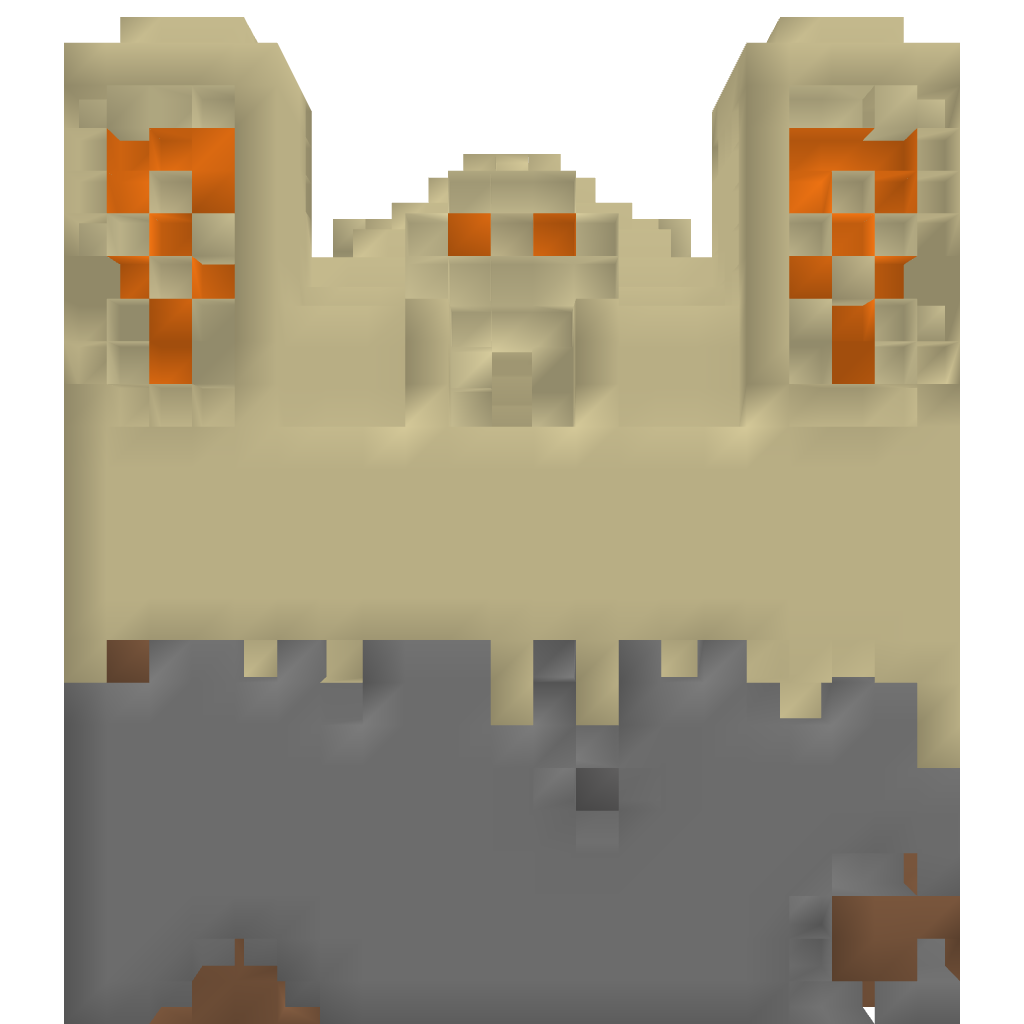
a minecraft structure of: Default desert temple